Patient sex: F
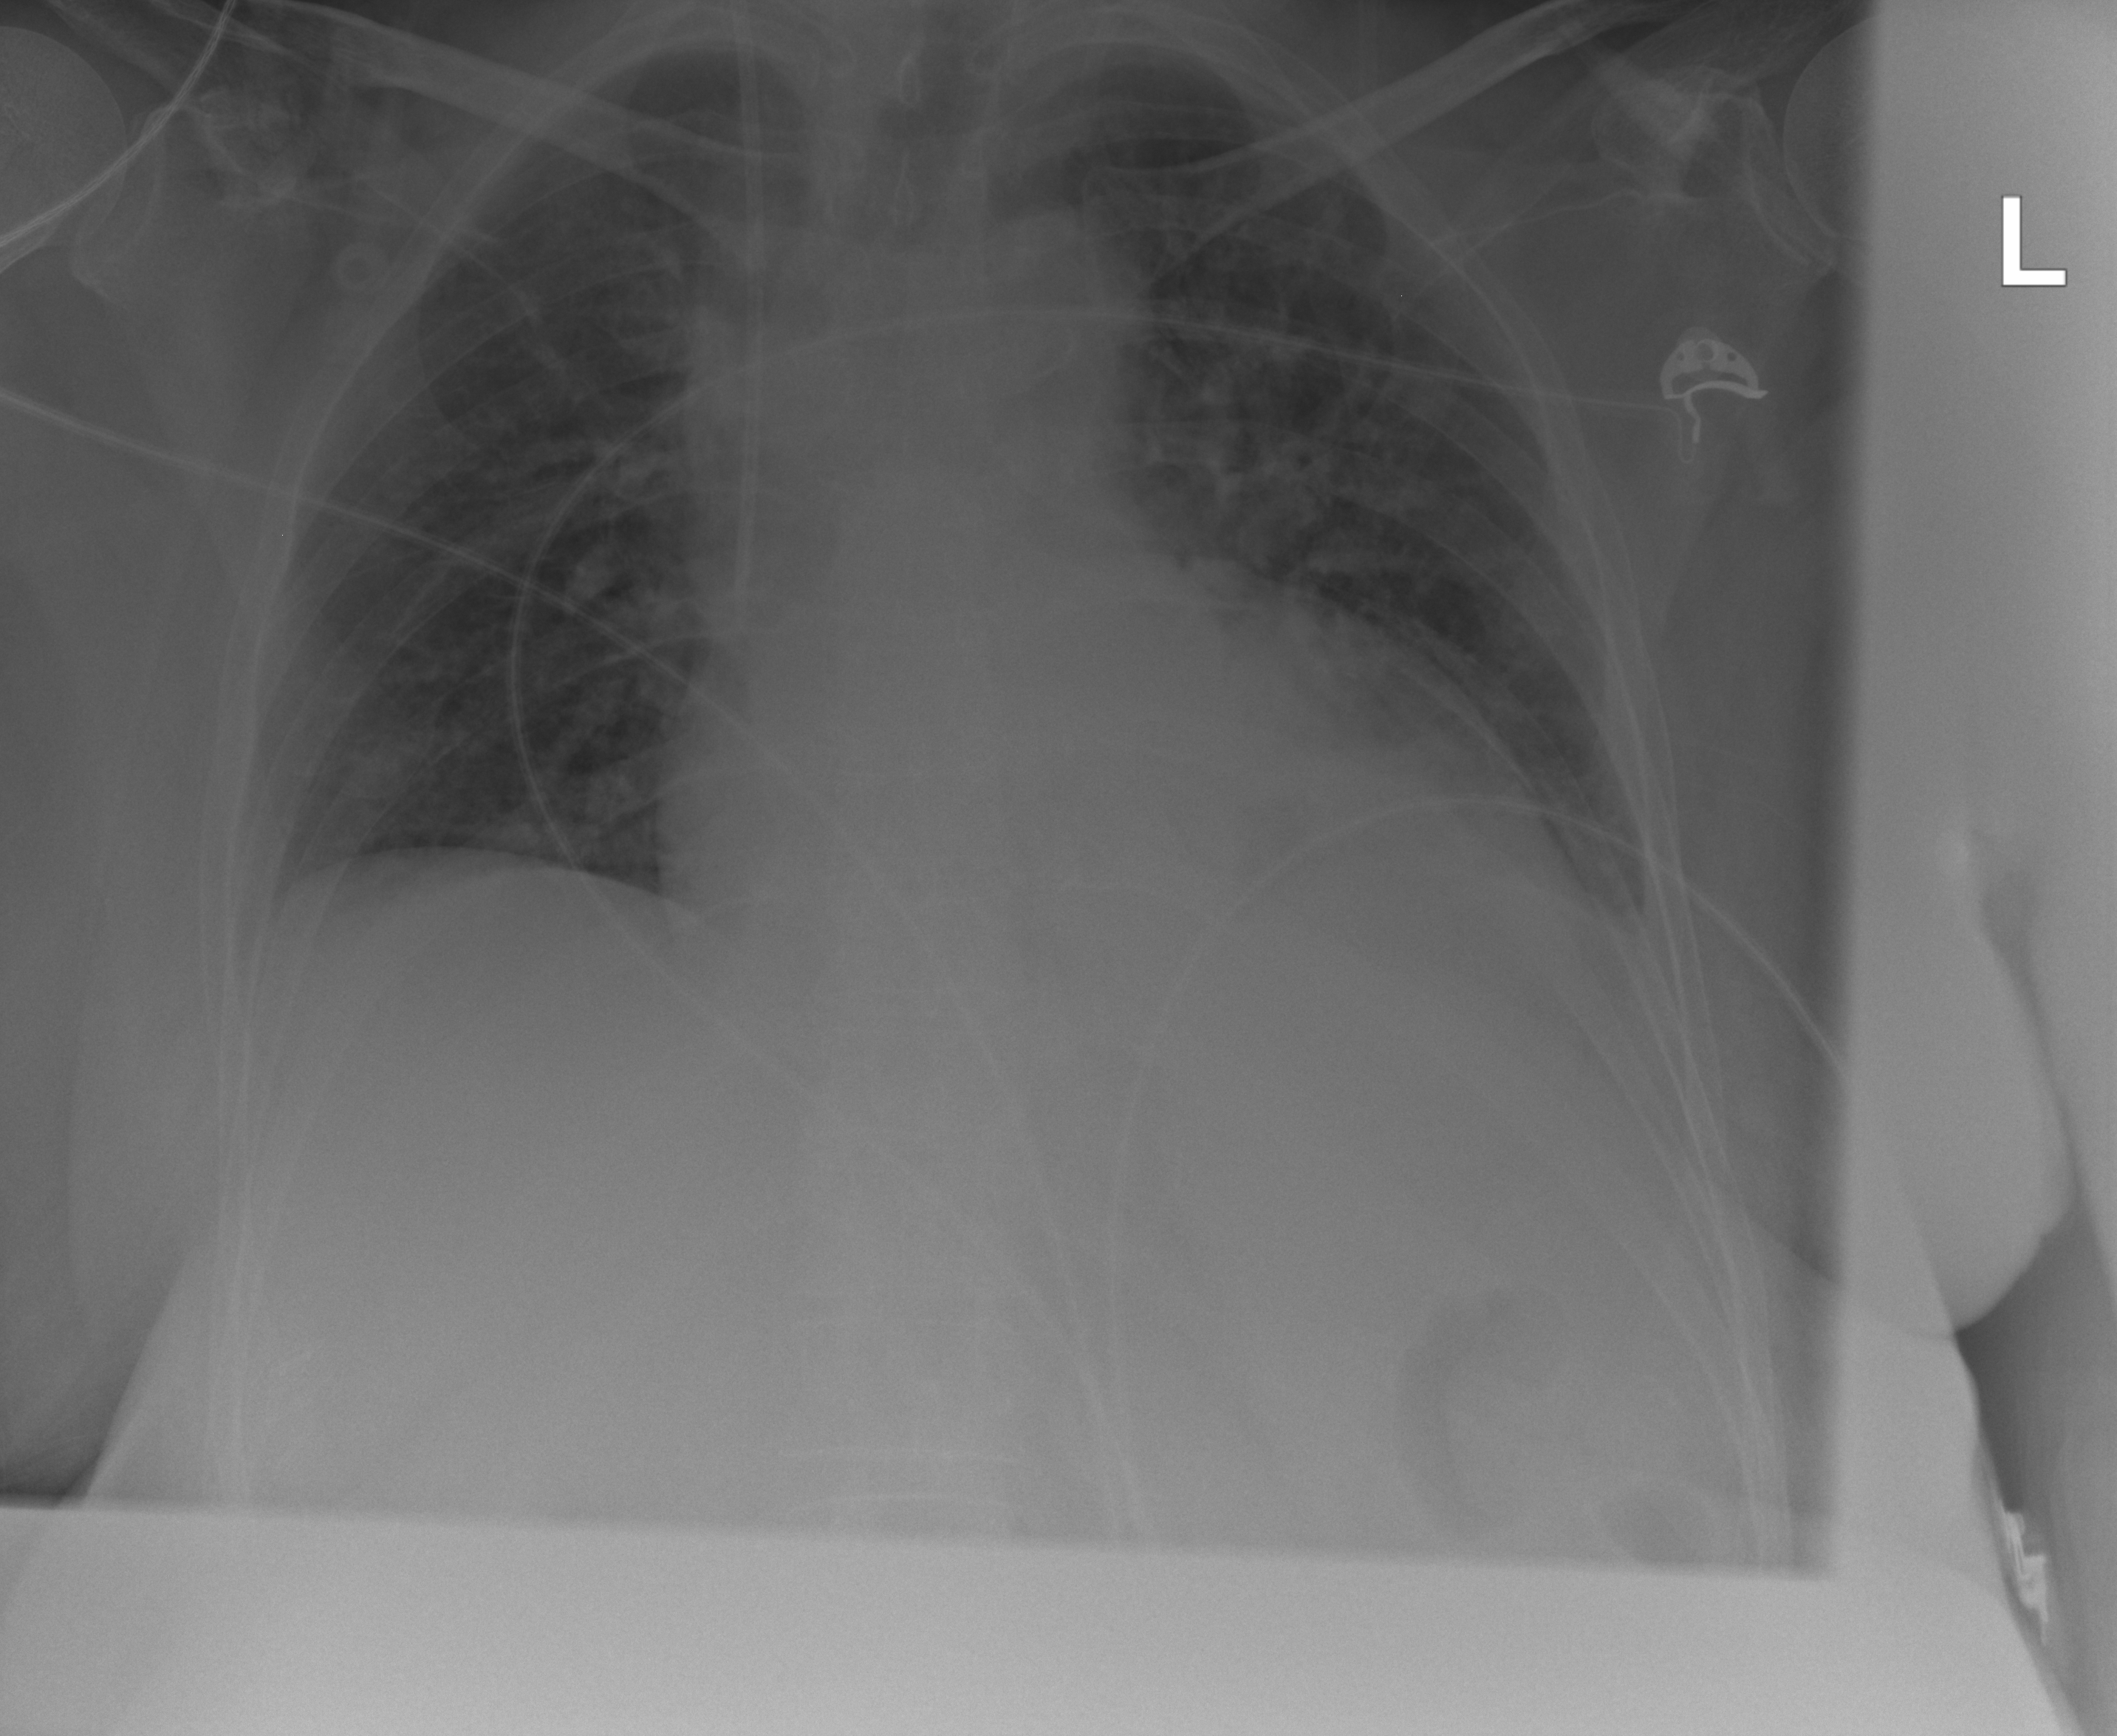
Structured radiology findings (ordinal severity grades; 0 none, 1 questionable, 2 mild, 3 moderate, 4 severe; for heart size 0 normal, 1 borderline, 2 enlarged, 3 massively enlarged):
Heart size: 2
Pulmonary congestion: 2
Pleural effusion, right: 2
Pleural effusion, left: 2
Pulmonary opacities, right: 0
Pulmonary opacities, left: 0
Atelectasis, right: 0
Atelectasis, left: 2